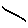
Label: line